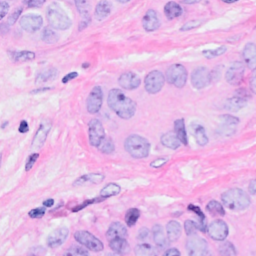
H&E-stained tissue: Breast